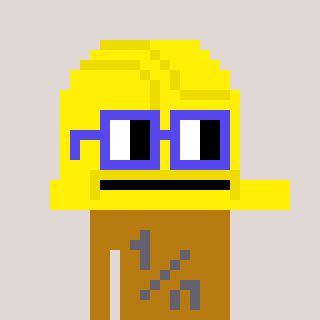
a pixel art character with square blue glasses, a construction helmet-shaped head and a gold-colored body on a warm background